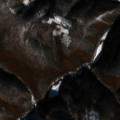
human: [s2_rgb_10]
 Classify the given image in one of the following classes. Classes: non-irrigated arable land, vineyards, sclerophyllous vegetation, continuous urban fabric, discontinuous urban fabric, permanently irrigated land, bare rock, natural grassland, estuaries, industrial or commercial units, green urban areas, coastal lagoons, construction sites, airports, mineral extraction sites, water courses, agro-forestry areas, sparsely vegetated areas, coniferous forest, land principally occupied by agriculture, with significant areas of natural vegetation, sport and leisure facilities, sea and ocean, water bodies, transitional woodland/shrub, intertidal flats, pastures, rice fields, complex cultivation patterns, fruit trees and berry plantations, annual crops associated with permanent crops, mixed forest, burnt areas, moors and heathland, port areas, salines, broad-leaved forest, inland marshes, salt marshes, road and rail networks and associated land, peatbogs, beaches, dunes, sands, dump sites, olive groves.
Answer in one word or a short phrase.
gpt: land principally occupied by agriculture, with significant areas of natural vegetation, broad-leaved forest